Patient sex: F
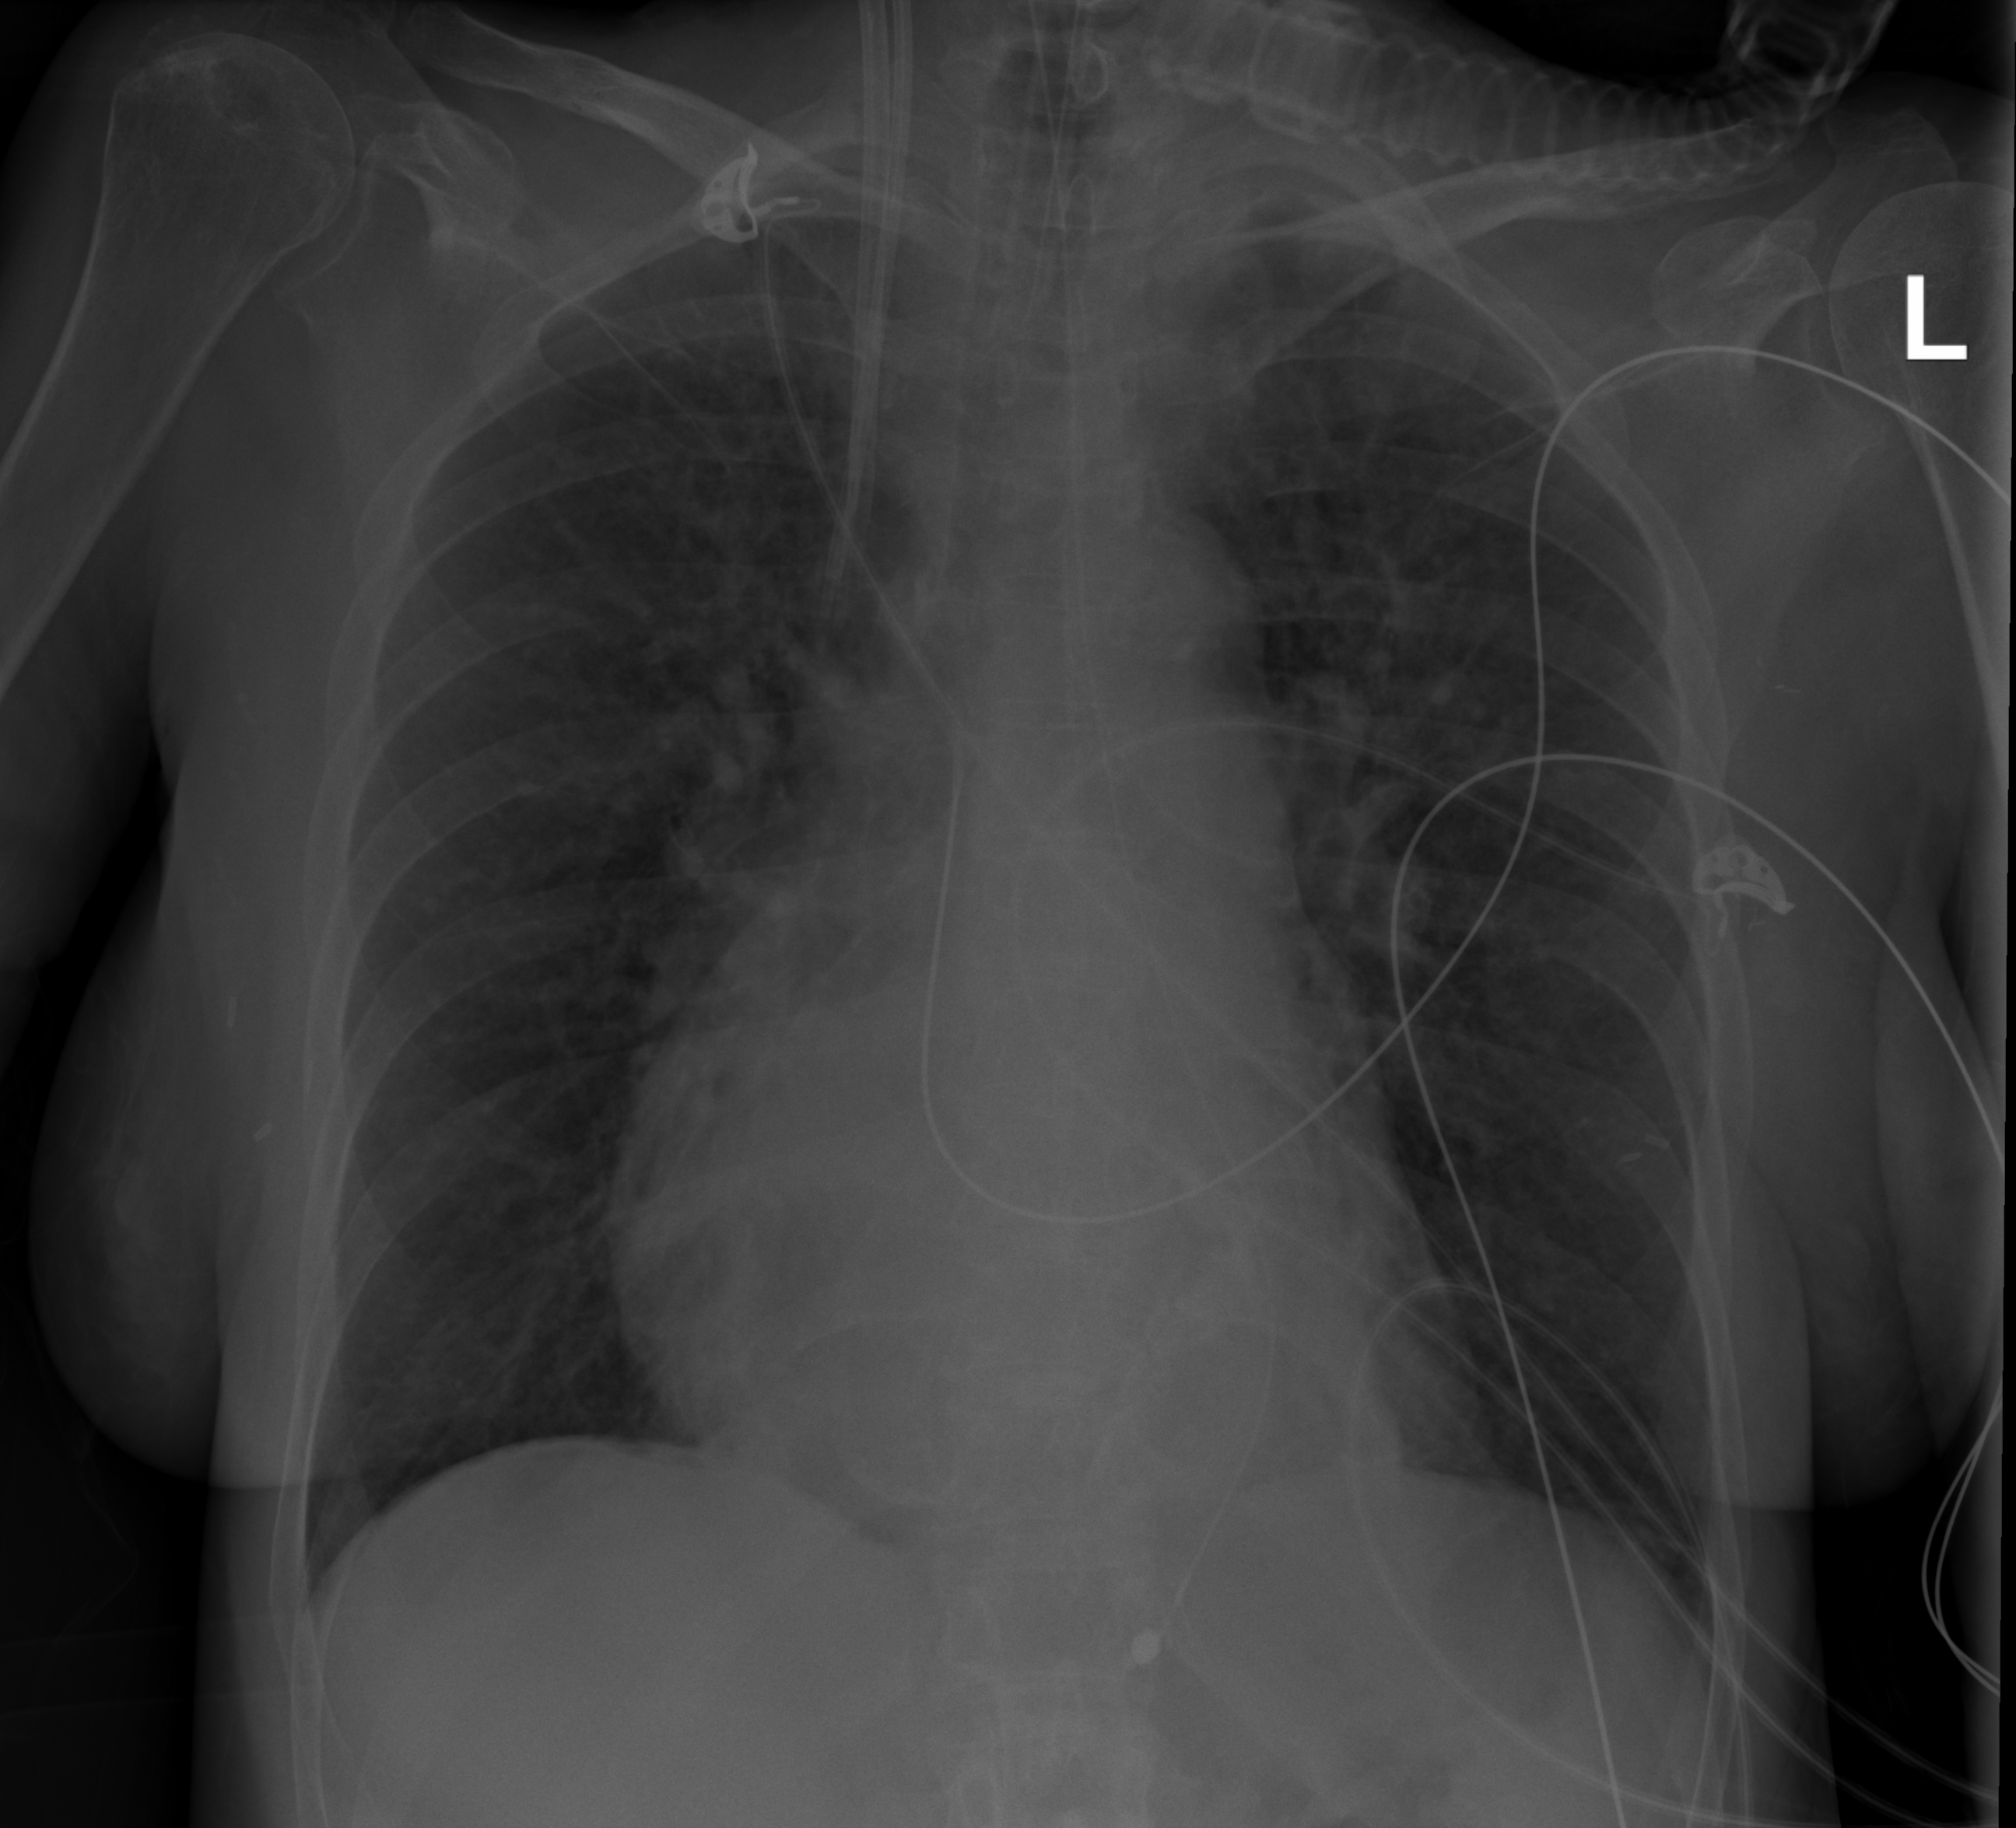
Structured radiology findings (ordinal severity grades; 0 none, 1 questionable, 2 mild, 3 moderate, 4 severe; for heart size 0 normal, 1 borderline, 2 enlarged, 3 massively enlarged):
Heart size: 2
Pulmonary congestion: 0
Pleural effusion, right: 0
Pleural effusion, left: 0
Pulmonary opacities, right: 0
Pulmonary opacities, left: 0
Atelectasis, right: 0
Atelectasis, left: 0